Field crop: maize
Growth stage: 2
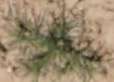
Species: salsola